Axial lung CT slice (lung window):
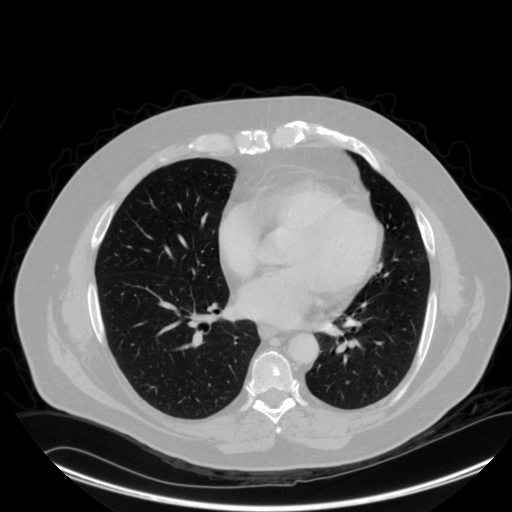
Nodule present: no